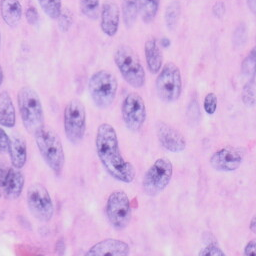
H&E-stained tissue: Skin